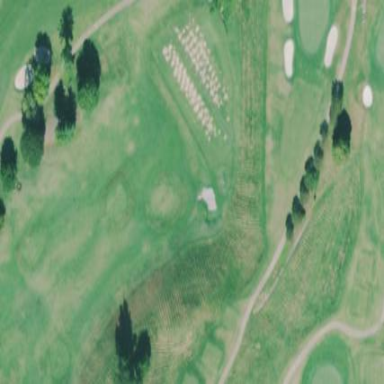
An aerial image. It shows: Driving range for golf on grass.